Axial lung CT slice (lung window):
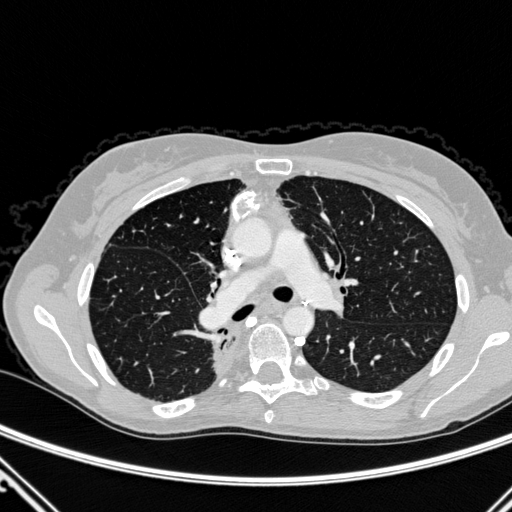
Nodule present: no